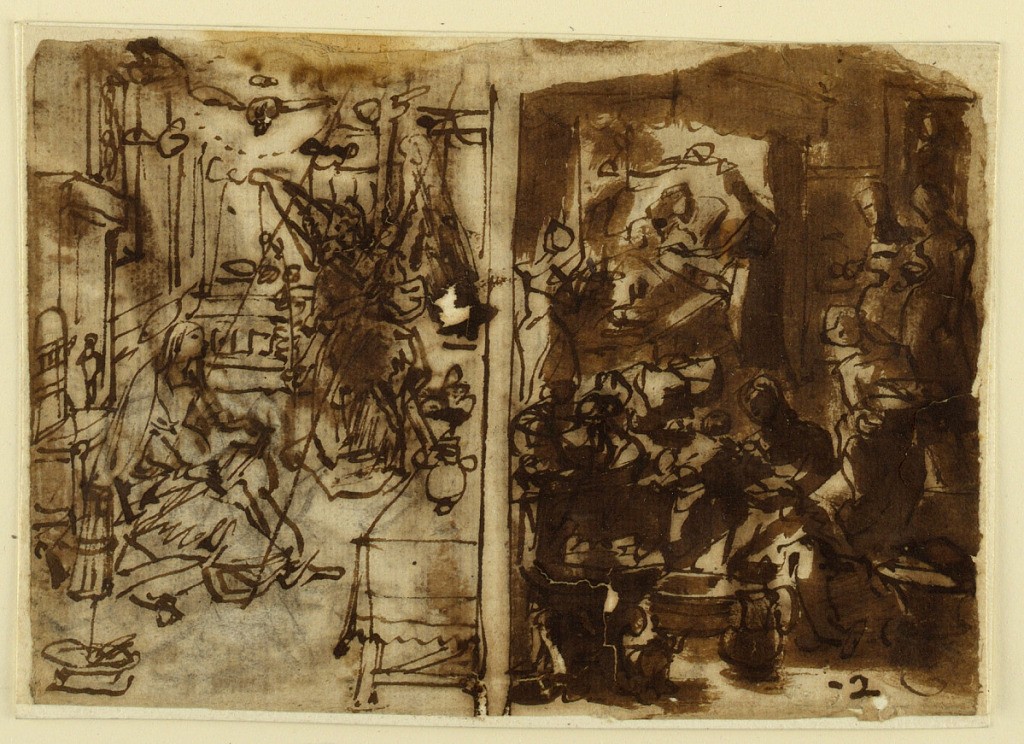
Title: Annunciation [left]; Birth of the Virgin [right]
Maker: Jan van der Straet, called Stradanus, Flemish, 1523–1605
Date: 1589 or before
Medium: Recto: pen and brown ink, brush and brown wash over black chalk on laid paper Verso: pen and brown ink, brush and brown wash over black chalk on laid paper
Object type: Drawing
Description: Description: Recto, left: Domestic interior with Mary seated on the ground before thehearth, reading. The angel appears above, at right. The scene is struck out.
Recto, right: Interior of bedchamber with the bed of St. Elizabeth in background, left. In the foreground, servants bathe the infant Mary.

Verso left: In a small chamber, the Virgin Mary kneels at left, clasping her hands and looking upward at the angel Gabriel, elevated at right. The Holy Spirit, in the form of a dove, appears in a circle of light at center. Behind the Virgin at left are a chair and a fireplace with andirons at left, a vase at center, and a small table in the foreground at right. This is a version of the composition on the recto, at left. There, the image is subtly different, crossed out, and shown without wash.

Verso, right: Elizabeth kneels at center, embraced by the standing figure of the Virgin. Figures, rendered in heavy wash, gather around. Some indication of courtyard architecture is visible in the background beyond.